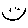
Label: smiley face